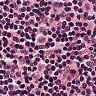
Metastatic tissue present: no